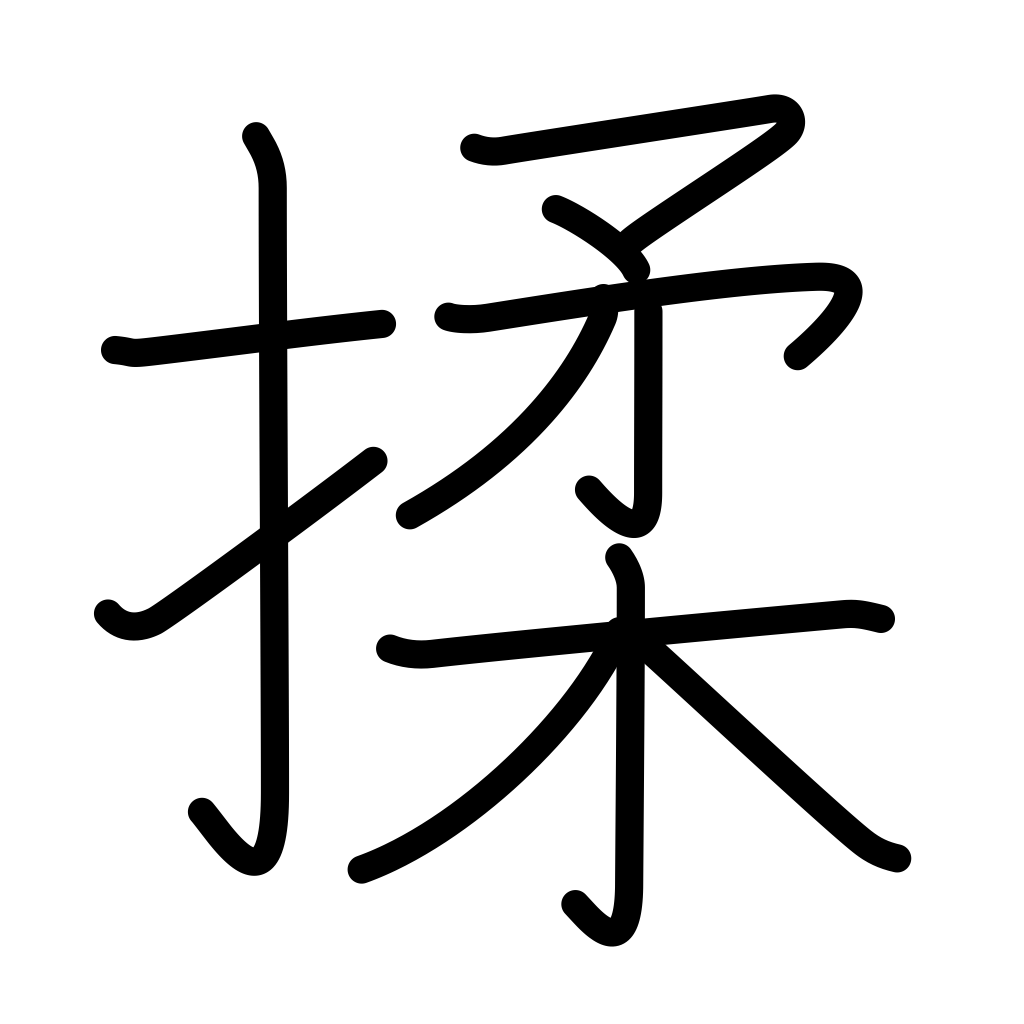
Meaning: rub, massage, shampoo, debate vigorously, train, coach, worry, get in trouble